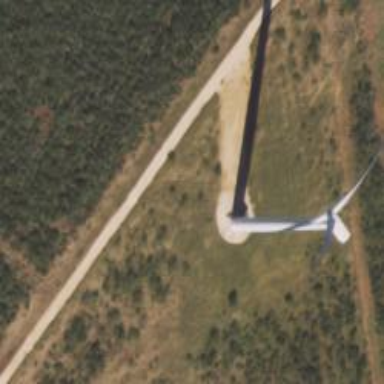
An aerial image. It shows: Wind turbine generator that utilizes wind as its source for generating electricity. It is of the horizontal axis type.